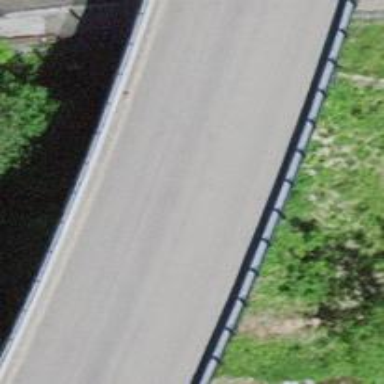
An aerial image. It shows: Motorroad bridge with asphalt surface. It is classified as trunk highway.